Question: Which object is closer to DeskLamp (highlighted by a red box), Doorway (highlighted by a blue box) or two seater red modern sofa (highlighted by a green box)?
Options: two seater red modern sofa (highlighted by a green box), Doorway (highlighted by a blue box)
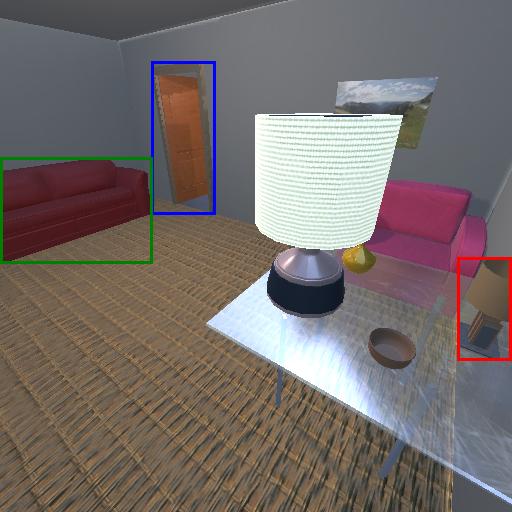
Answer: two seater red modern sofa (highlighted by a green box)